Interaction volume radius: 5 \u00c5
Interaction volume height: 30 \u00c5
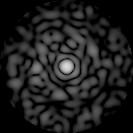
Disorder parameter: 0.8213